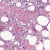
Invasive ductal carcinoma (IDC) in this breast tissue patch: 0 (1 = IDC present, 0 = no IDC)